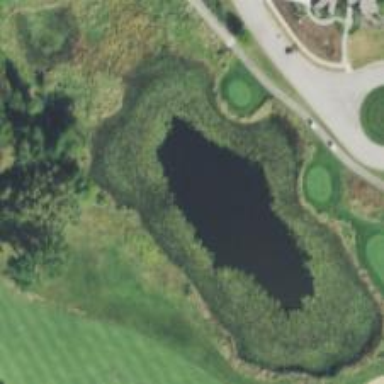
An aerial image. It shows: Water hazard on golf course.